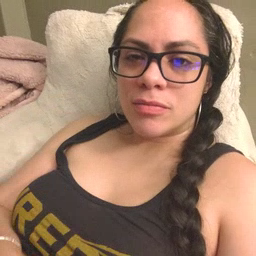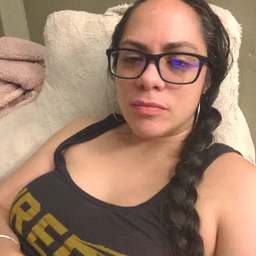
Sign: cat